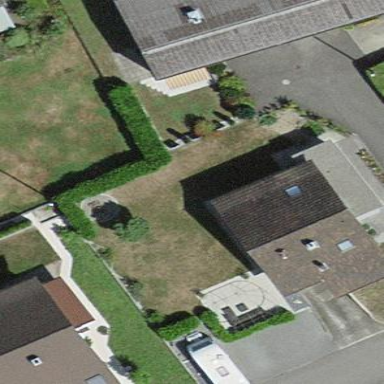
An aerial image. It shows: Building with tiled roof.